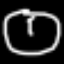
Label: clock